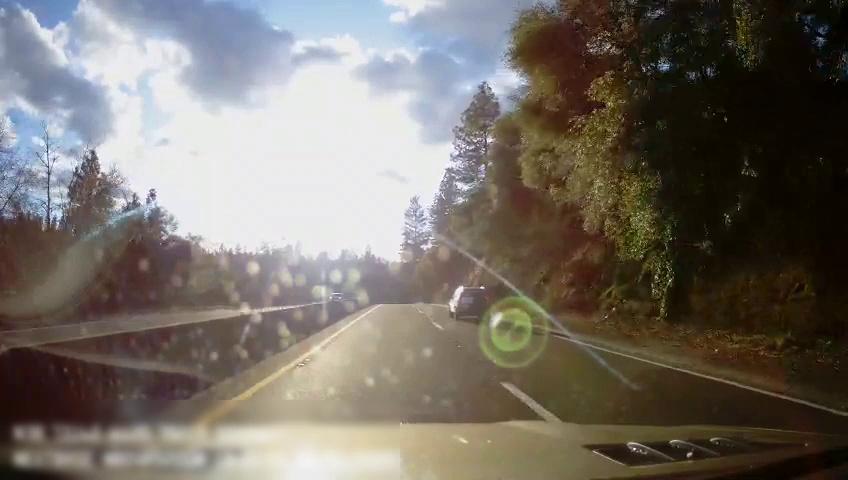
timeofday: Day
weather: Sunny
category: Drivable Space
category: Drivable Space
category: Vehicles | SUV
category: Vehicles | Car
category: Lanes | Alternate Lane
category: Lanes | Current Lane
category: Lanes | Alternate Lane